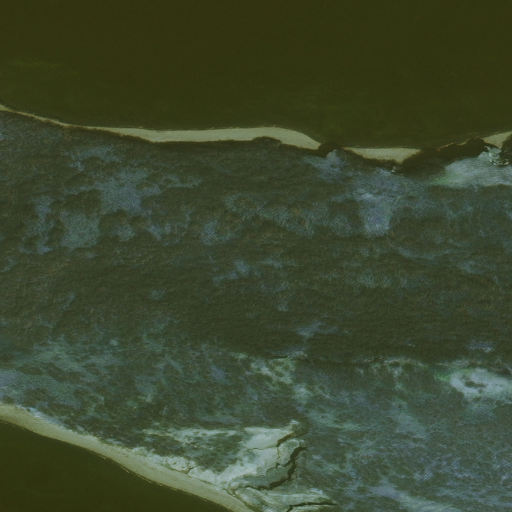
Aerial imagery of cape in Alaska named Crow Point containing only unknown